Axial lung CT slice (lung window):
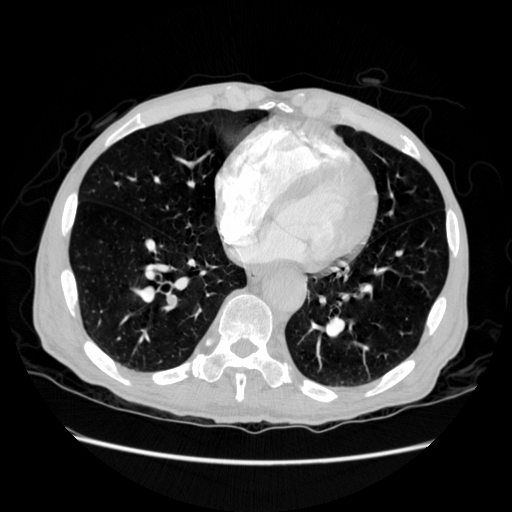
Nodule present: no